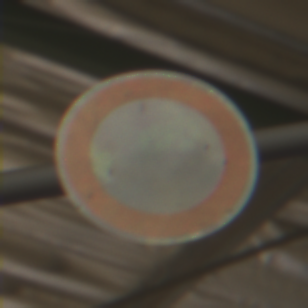
Verkehrszeichen: VerbotFahrzeugeAllerArt
Umgebung: Roofed, Special
Tageszeit: MorningAfternoon
Wetter: NotSpecified
Licht: Artificial
Jahreszeit: NotSpecified
Kontrast: MediumContrast